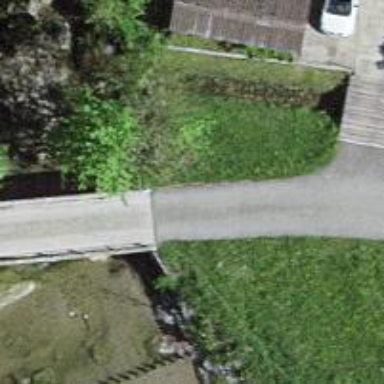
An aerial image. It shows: Residential road with bridge.